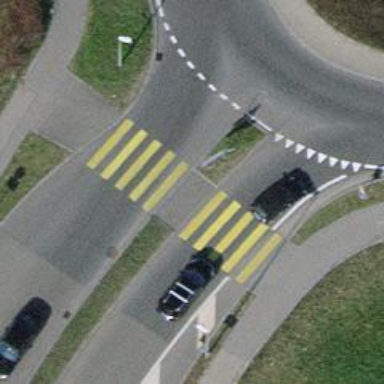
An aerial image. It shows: Marked crossing with zebra stripes on the road.